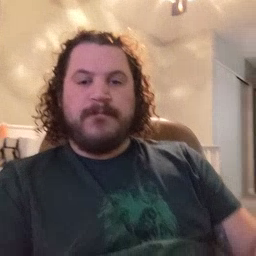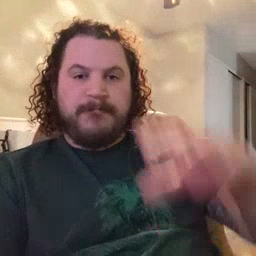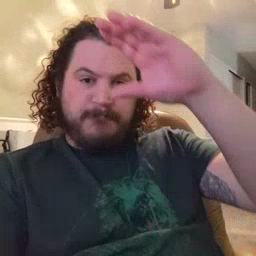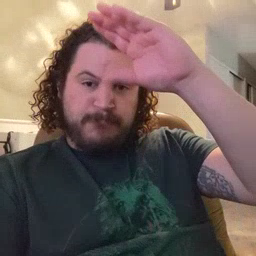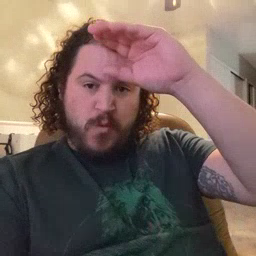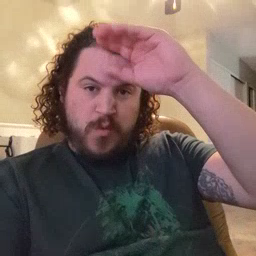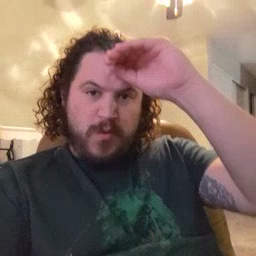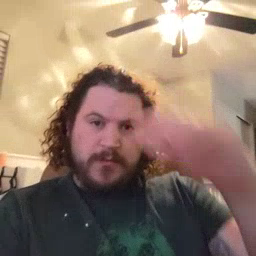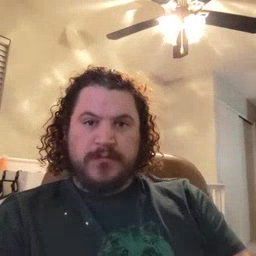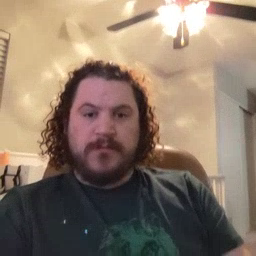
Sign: boy